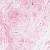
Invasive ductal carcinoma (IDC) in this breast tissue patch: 0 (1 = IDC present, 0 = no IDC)